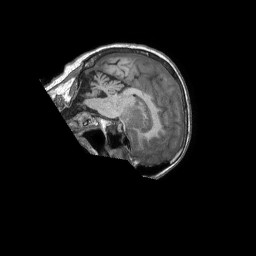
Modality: T1w
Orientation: sagittal
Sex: female
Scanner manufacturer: philips
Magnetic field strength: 1.5 T
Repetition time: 0.007354 s
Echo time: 0.003361 s